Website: ulta-beauty
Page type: customer-info-address
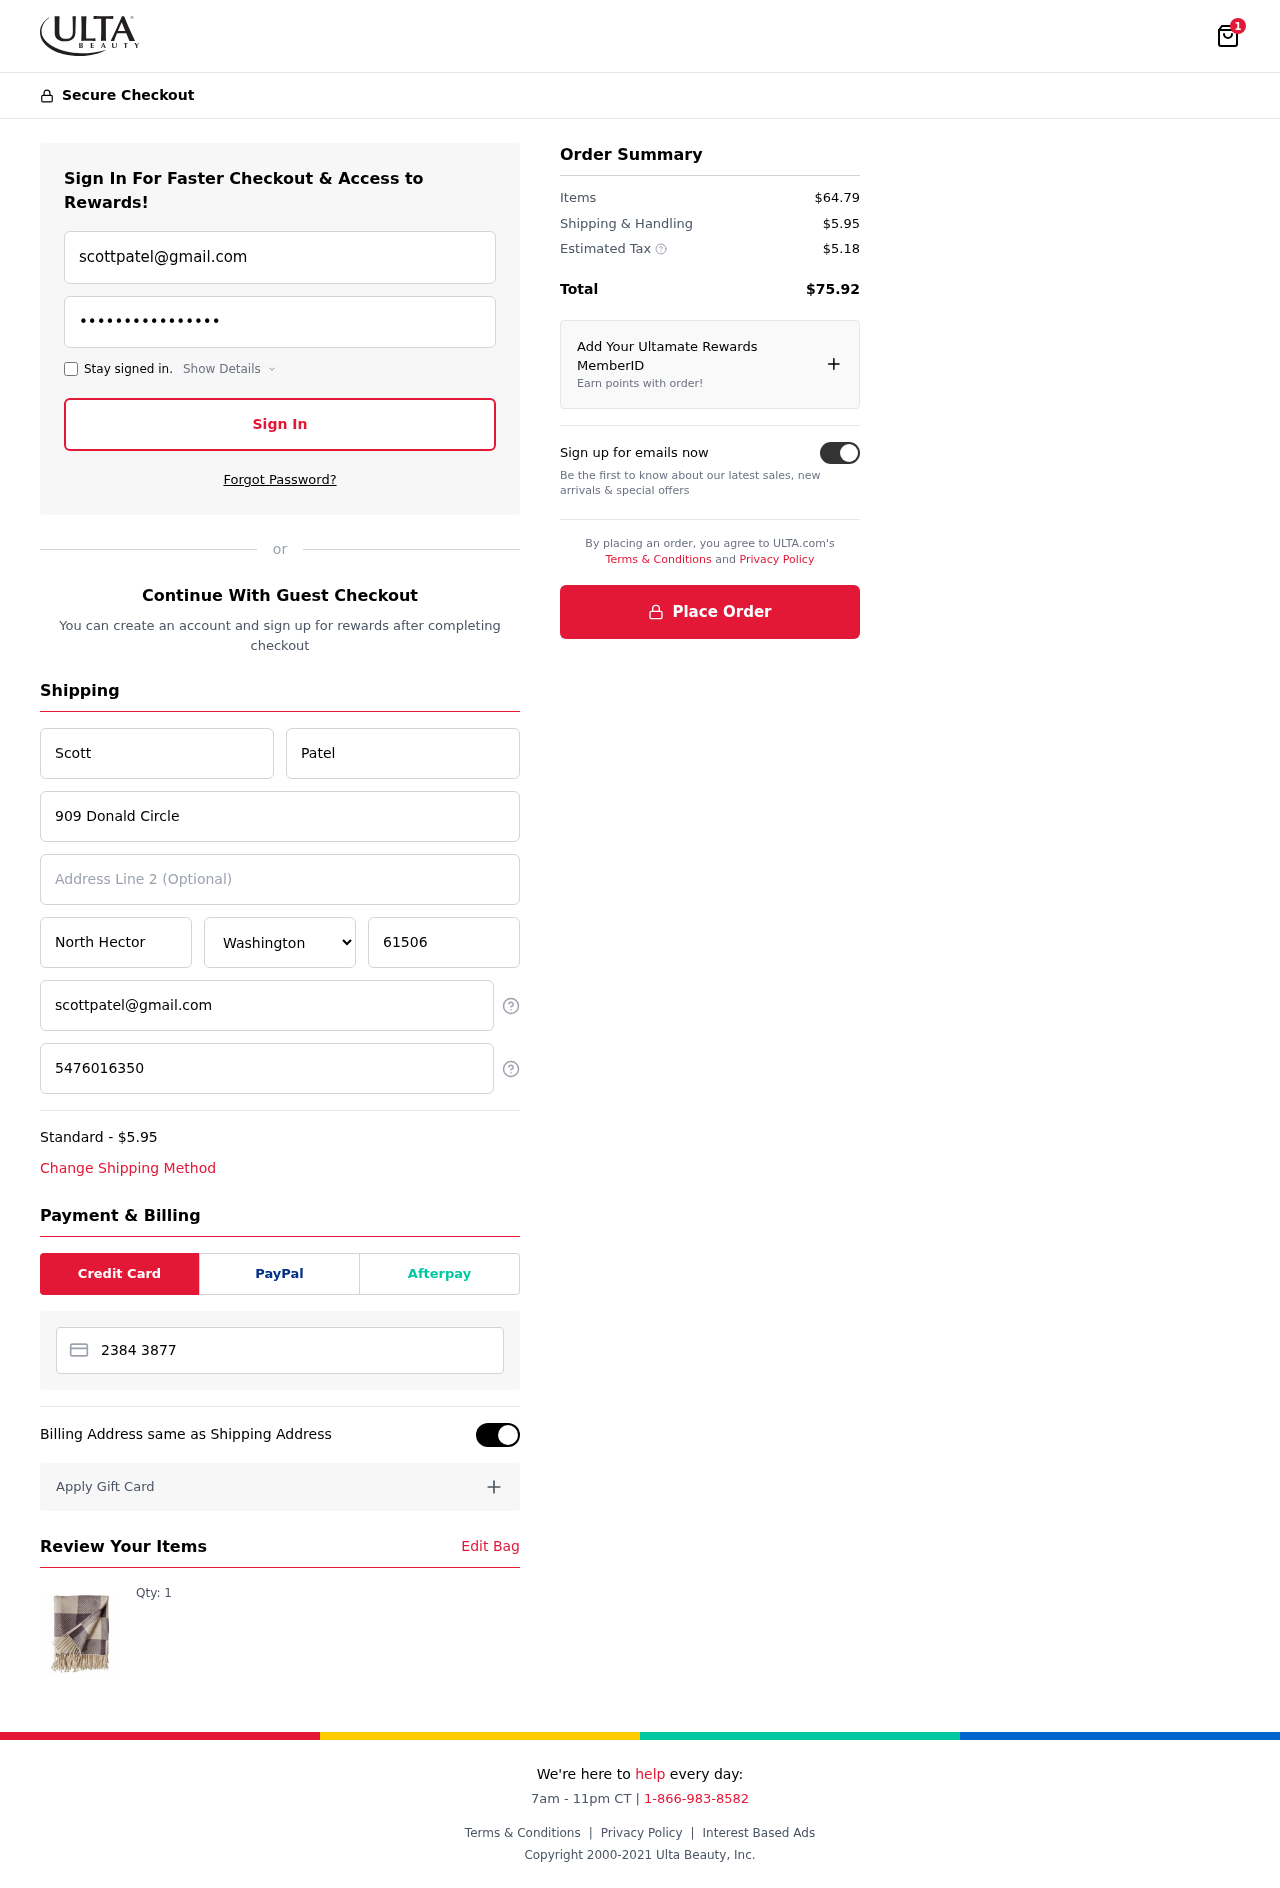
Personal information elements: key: PII_CARD_NUMBER
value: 2384 3877 0949 4101
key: PII_CITY
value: North Hector
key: PII_EMAIL
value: scottpatel@gmail.com
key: PII_FIRSTNAME
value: Scott
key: PII_LASTNAME
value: Patel
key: PII_PHONE
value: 5476016350
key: PII_POSTCODE
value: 61506
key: PII_STATE
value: Washington
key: PII_STREET
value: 909 Donald Circle
Product elements: key: PRODUCT1_QUANTITY
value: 1
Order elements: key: ORDER_NUM_ITEMS
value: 1
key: ORDER_SHIPPING_COST
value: $5.95
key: ORDER_ITEMS_TOTAL
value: $64.79
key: ORDER_SHIPPING_COST2
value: $5.95
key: ORDER_TAX
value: $5.18
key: ORDER_TOTAL
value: $75.92